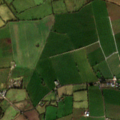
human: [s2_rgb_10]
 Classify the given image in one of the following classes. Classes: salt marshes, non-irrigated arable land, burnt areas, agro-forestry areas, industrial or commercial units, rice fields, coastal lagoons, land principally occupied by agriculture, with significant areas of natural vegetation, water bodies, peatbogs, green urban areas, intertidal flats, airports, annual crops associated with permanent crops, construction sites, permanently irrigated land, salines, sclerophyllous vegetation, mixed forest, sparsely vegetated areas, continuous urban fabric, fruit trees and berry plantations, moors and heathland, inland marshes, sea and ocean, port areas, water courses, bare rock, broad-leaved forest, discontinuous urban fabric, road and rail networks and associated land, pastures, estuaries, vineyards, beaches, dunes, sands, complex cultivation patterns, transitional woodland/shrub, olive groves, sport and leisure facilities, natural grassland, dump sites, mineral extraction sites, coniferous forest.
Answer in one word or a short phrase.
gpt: non-irrigated arable land, pastures